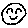
Label: smiley face